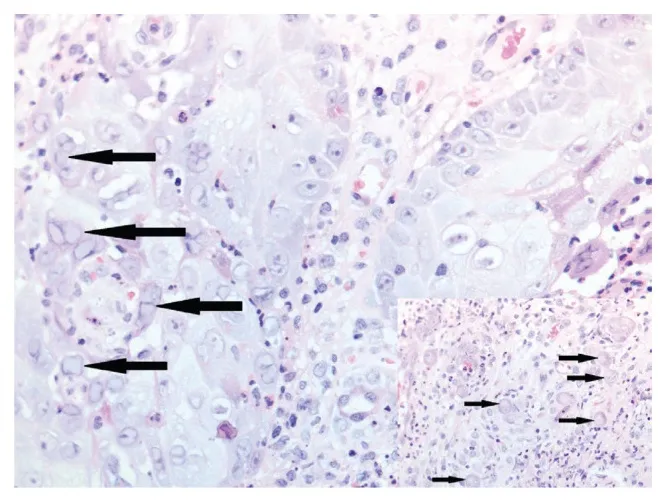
Perianal biopsy showing herpes simplex virus and Cytomegalovirus inclusions (inset) in the same biopsy (both original magnification x 400).
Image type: pathology (h&e)